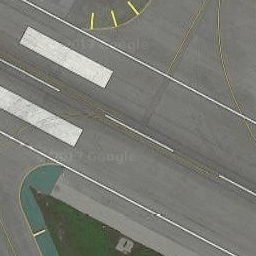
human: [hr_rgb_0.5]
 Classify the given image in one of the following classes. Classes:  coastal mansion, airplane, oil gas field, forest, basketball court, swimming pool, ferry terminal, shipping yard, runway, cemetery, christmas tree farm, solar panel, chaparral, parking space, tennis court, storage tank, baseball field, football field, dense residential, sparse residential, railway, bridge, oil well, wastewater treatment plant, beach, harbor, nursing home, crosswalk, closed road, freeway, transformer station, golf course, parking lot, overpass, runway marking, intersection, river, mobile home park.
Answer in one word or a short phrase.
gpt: runway